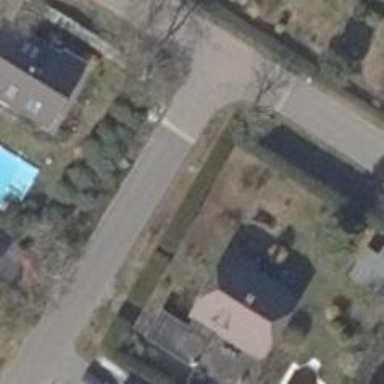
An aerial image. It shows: Residential road.